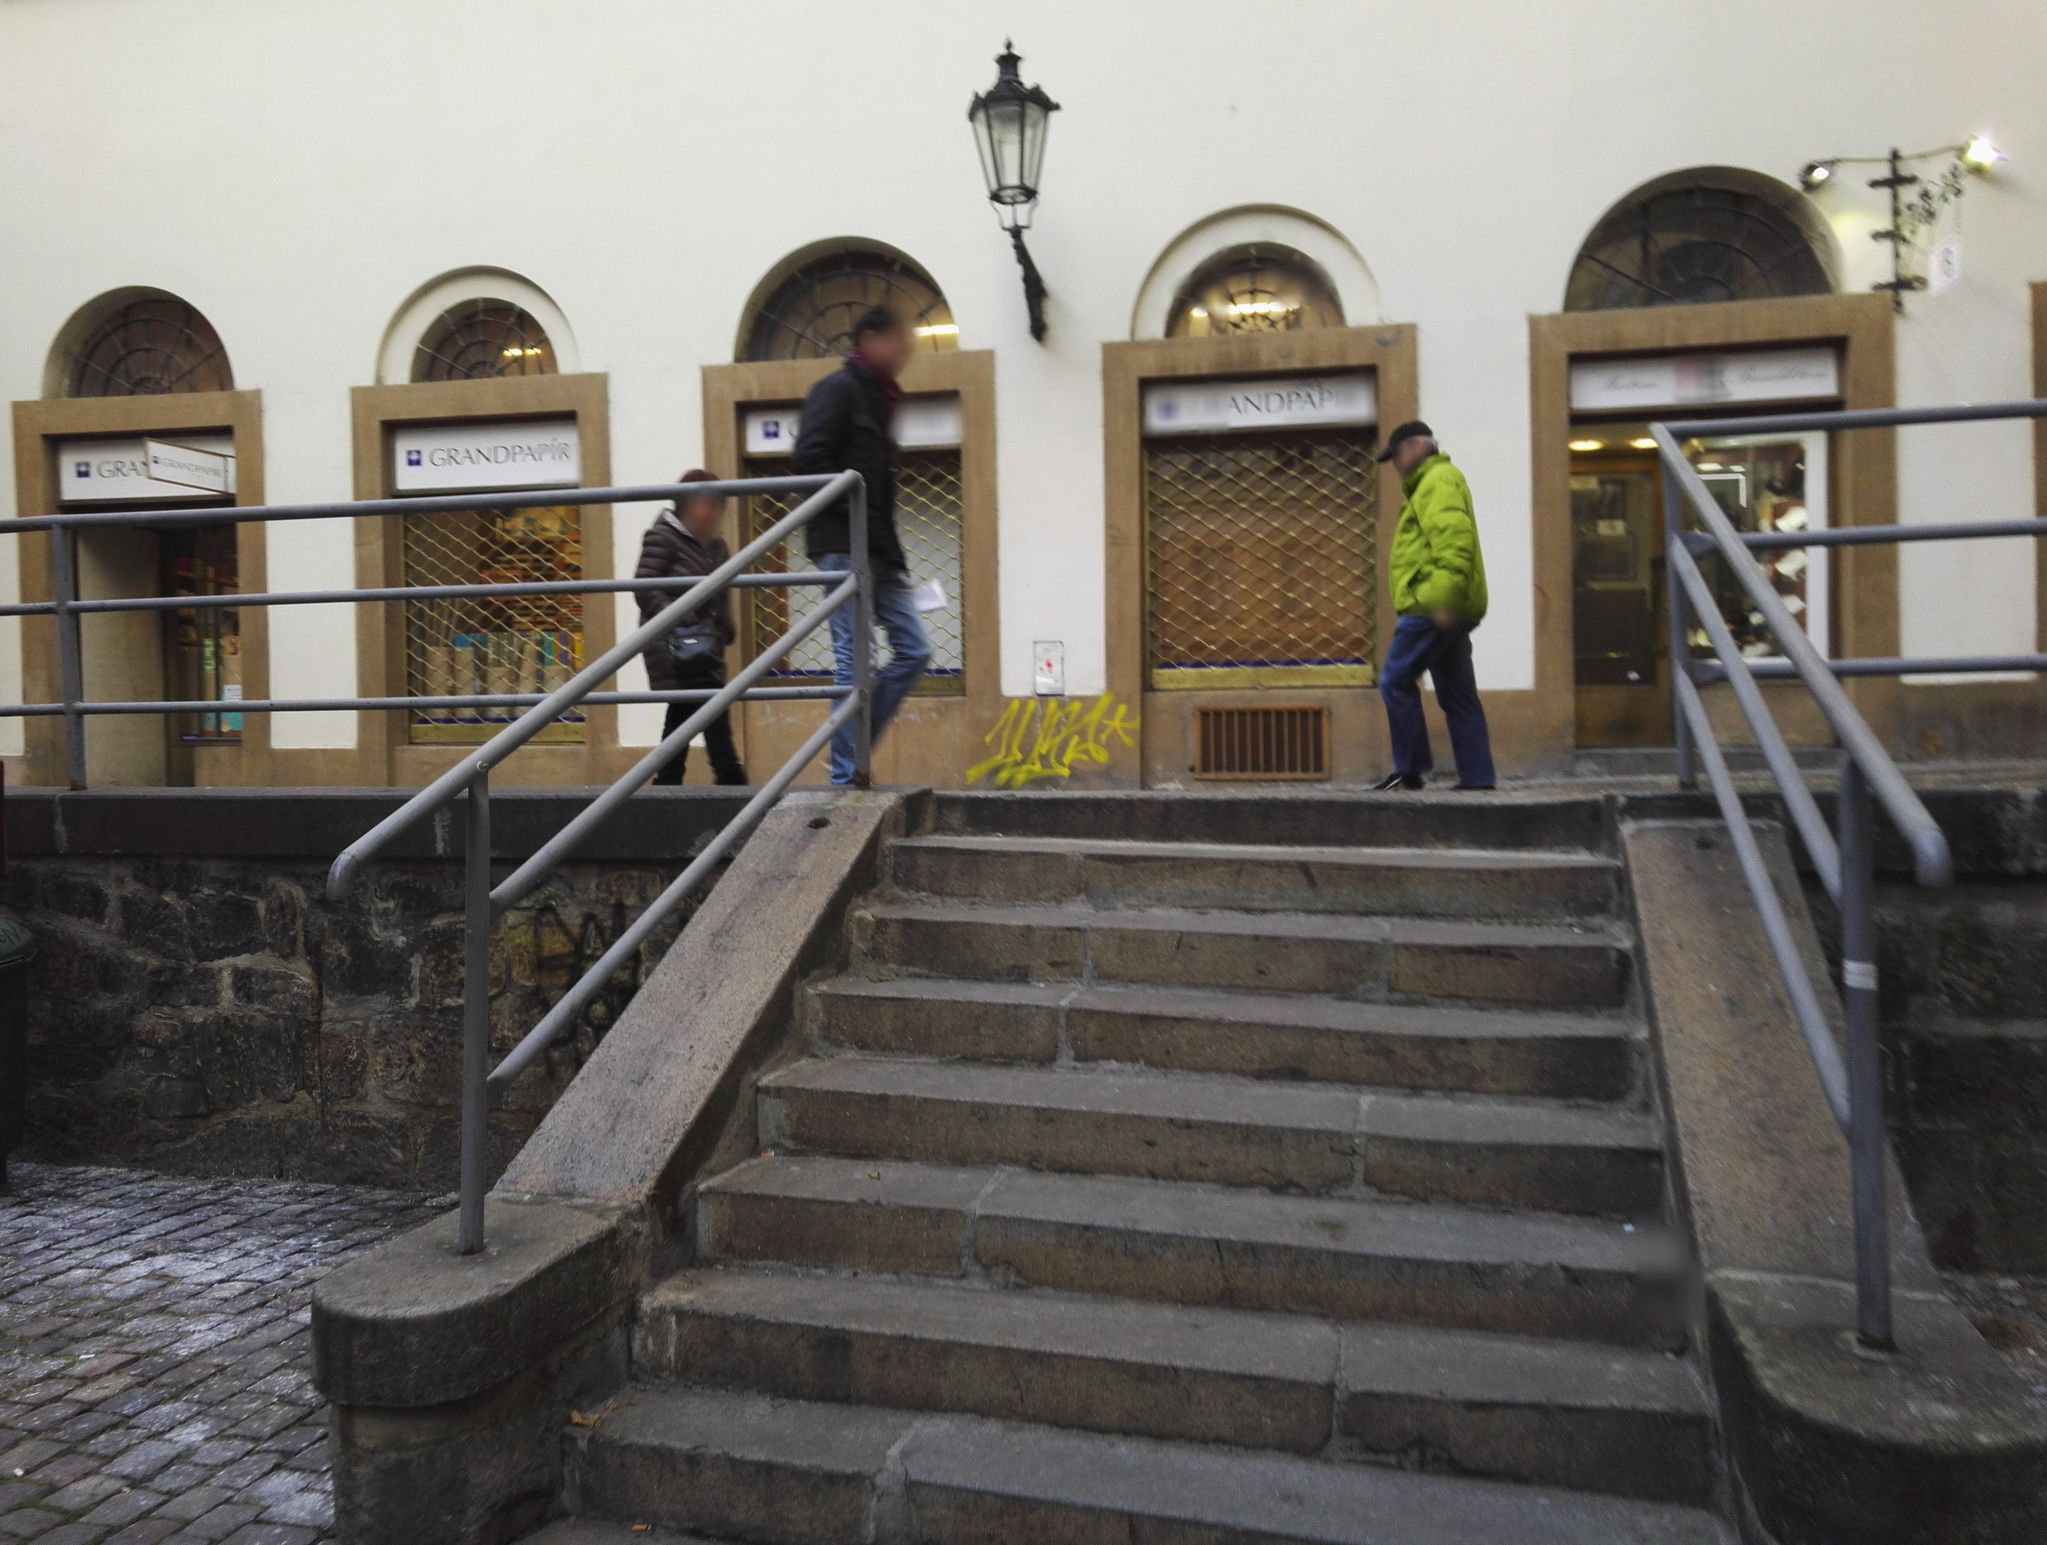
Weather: snowy
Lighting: day
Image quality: good
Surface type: walking surface
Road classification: steps, living_street
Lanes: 1
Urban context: urban centre
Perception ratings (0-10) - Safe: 6.43, Lively: 6.42, Beautiful: 0.51, Boring: 1.32, Depressing: 2.39, Wealthy: 4.44